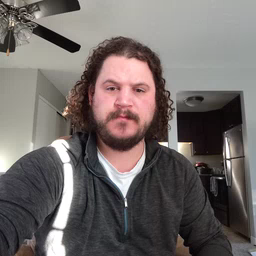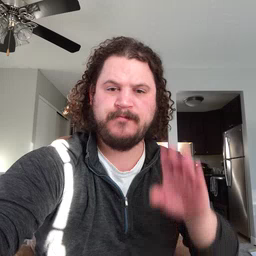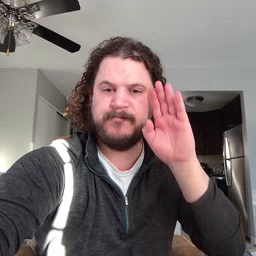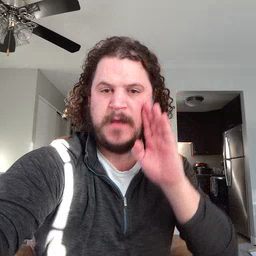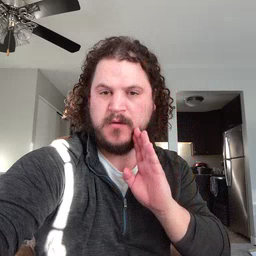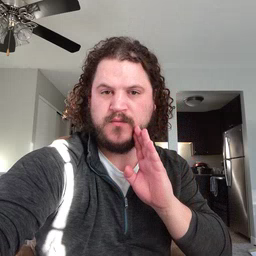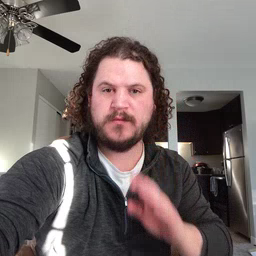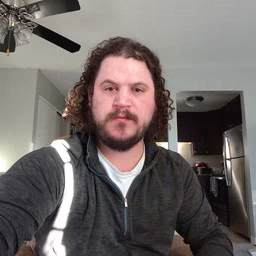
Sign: brown